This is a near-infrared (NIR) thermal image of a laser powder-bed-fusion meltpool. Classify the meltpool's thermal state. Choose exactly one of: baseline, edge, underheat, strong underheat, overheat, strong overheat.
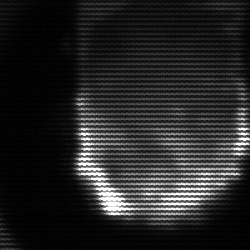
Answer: baseline